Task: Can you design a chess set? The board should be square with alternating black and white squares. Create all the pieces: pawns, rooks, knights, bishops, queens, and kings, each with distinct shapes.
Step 1527:
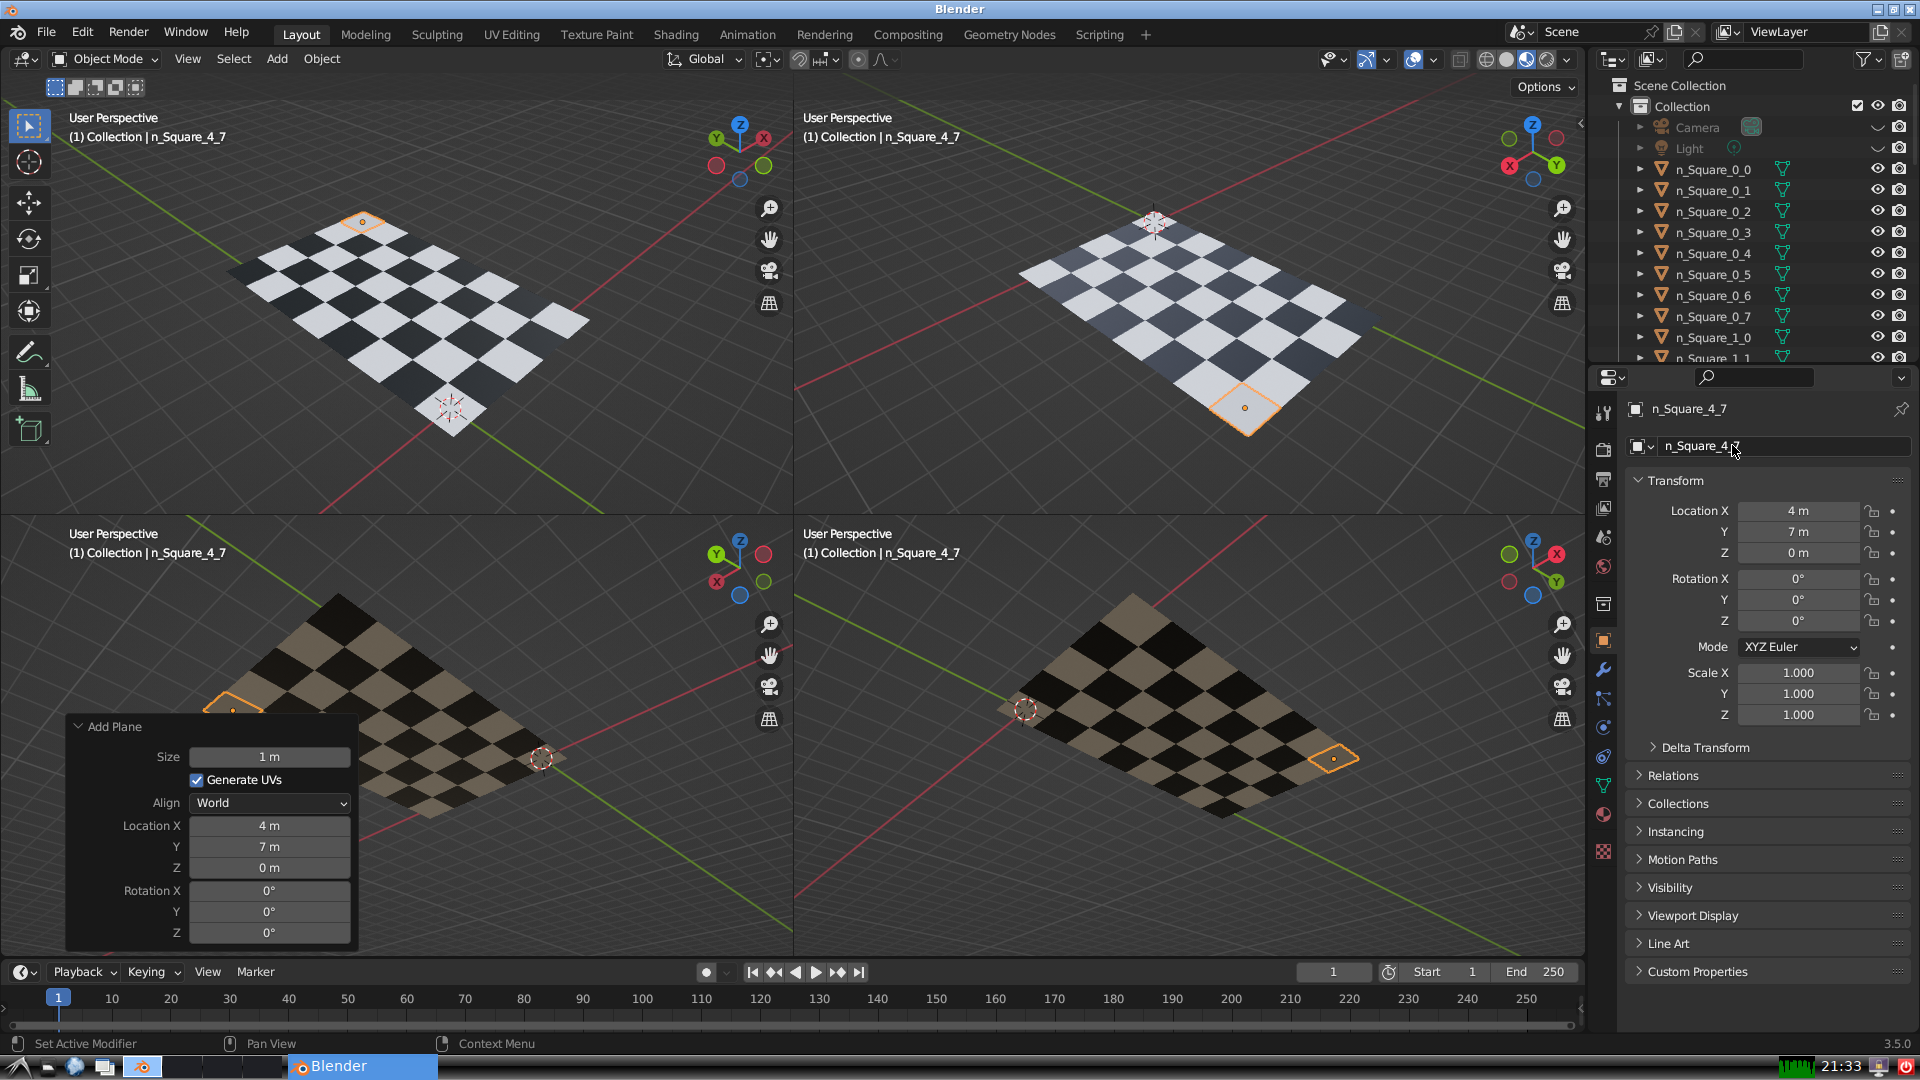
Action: {"mouse_move": [1603, 815]}